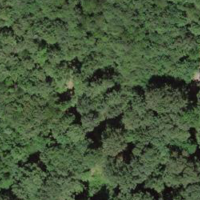
EUNIS habitat code: 41
Species observed at this site:
Fagus sylvatica